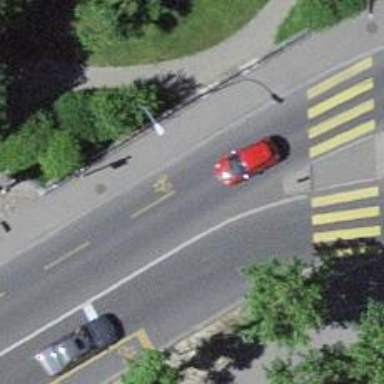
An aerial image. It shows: Road with traffic signals.